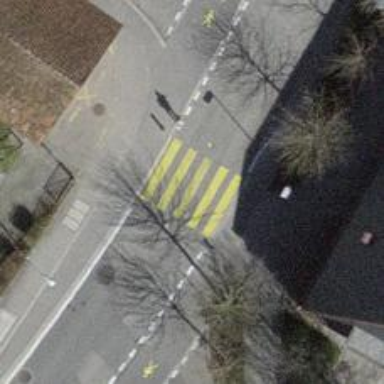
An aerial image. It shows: Uncontrolled zebra crossing with zebra markings.